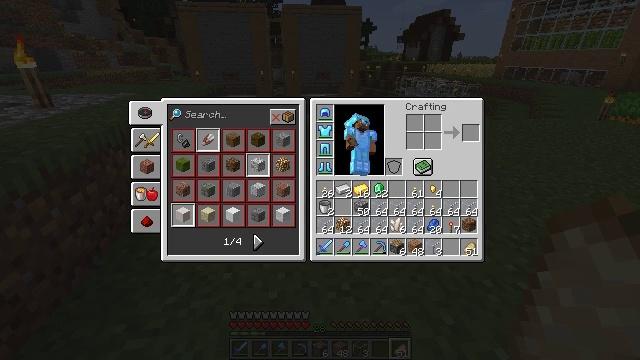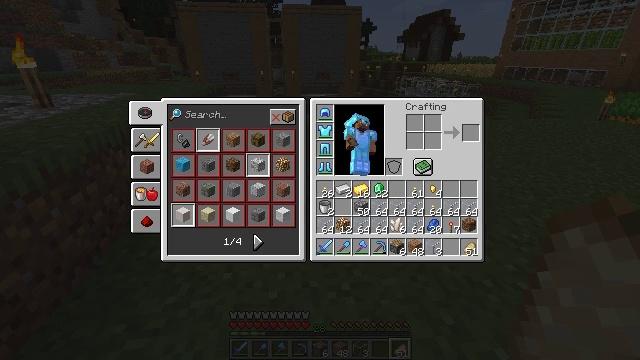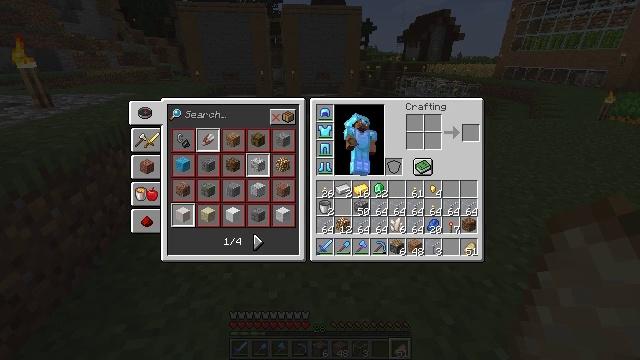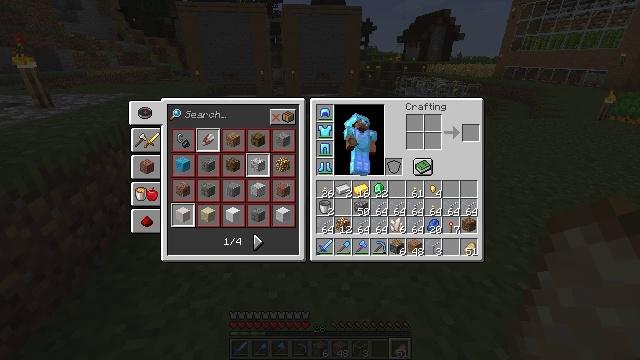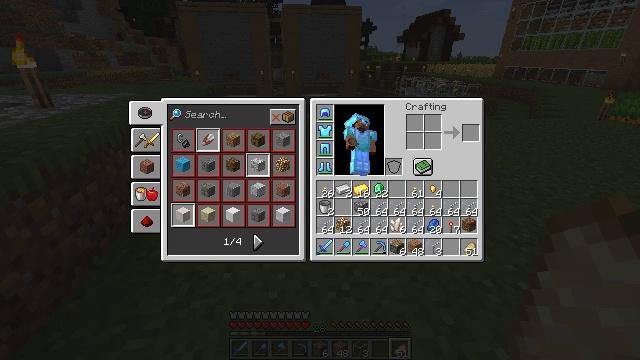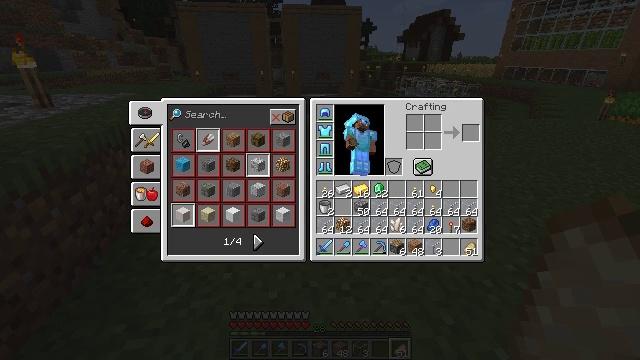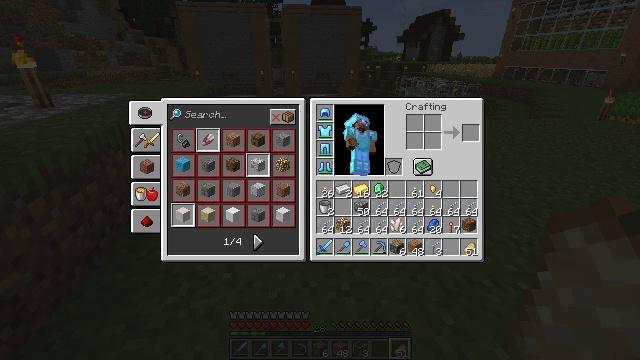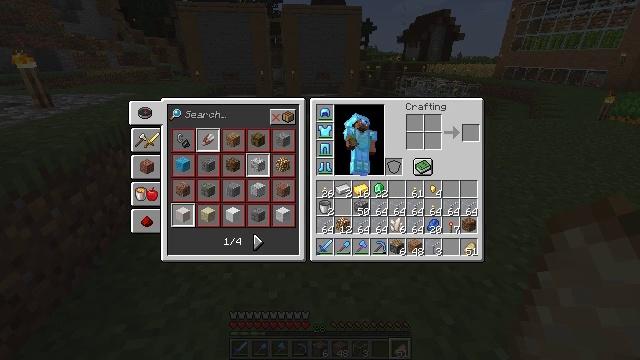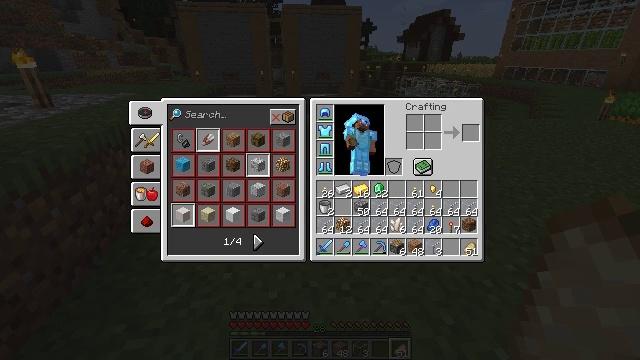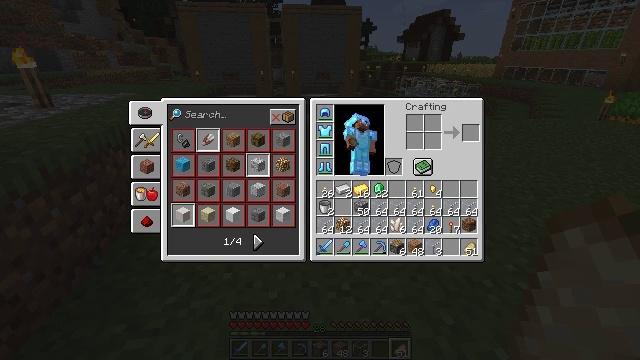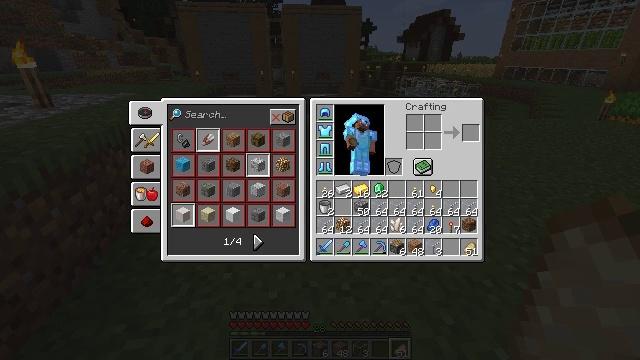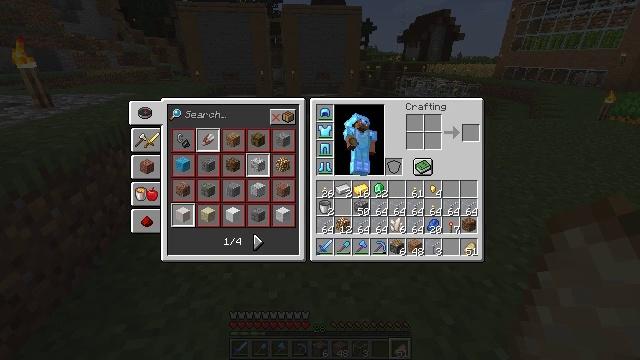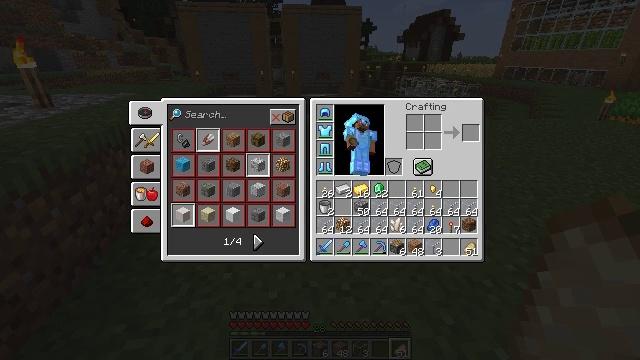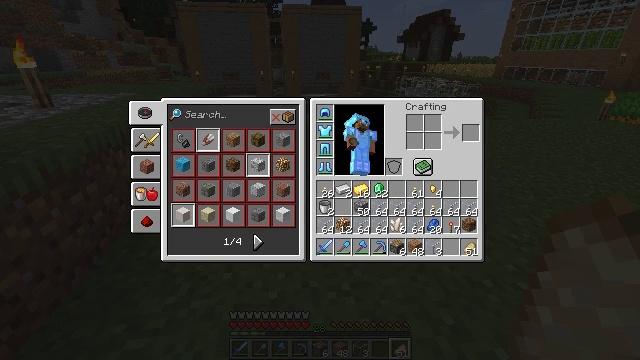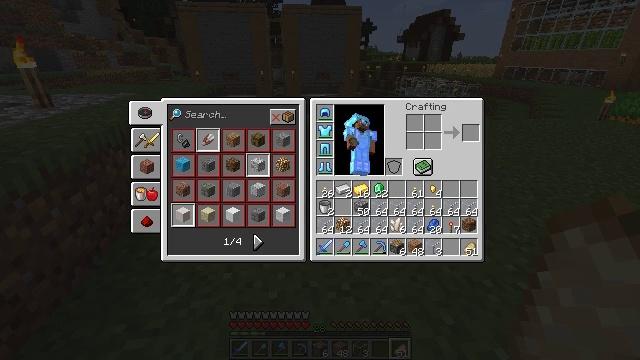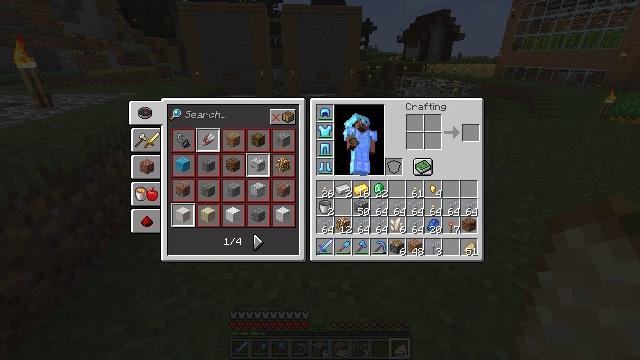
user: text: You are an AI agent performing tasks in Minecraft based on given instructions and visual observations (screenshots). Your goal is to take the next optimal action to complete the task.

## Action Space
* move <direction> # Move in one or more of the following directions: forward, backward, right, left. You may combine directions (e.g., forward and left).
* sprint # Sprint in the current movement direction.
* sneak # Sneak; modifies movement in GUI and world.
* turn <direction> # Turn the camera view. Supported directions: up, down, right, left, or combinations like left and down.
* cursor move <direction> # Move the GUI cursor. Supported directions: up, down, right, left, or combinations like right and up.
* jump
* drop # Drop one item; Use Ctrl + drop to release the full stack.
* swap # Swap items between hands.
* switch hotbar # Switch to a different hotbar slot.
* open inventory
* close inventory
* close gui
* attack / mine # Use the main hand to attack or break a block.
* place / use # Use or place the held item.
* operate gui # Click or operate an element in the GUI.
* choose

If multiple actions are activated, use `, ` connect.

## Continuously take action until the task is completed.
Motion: motion action
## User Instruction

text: Get redstone by crafting with appropriate materials.
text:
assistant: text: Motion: no_op
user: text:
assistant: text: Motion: no_op
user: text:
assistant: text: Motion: no_op
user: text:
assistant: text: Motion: no_op
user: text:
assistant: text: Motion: no_op
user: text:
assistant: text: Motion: no_op
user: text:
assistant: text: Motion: no_op
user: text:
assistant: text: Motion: no_op
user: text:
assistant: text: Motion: no_op
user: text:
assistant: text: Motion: no_op
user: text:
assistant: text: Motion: no_op
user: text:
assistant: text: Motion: no_op
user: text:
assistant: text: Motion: no_op
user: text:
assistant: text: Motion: no_op
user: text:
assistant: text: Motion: no_op
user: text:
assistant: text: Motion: no_op
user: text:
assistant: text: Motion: no_op
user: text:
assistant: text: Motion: no_op
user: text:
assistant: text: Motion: no_op
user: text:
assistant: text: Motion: no_op
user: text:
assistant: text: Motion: no_op
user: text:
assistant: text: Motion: no_op
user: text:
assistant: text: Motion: no_op
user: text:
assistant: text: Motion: no_op
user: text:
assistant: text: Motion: no_op
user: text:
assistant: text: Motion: no_op
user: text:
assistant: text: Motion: no_op
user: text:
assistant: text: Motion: no_op
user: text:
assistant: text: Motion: no_op
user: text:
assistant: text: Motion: no_op